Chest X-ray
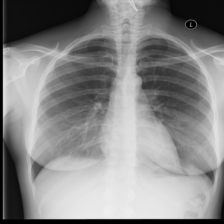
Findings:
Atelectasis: negative
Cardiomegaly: negative
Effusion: negative
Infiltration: negative
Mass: negative
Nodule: negative
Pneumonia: negative
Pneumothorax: negative
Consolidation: negative
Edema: negative
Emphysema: negative
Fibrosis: negative
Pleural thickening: negative
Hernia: negative